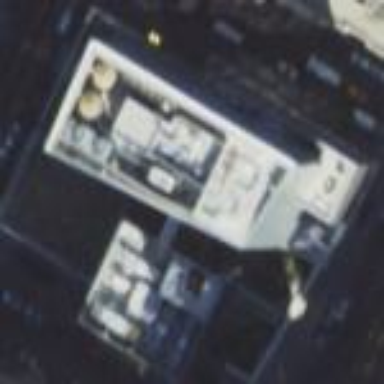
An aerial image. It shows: Image showing building with apartments.